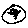
Label: smiley face